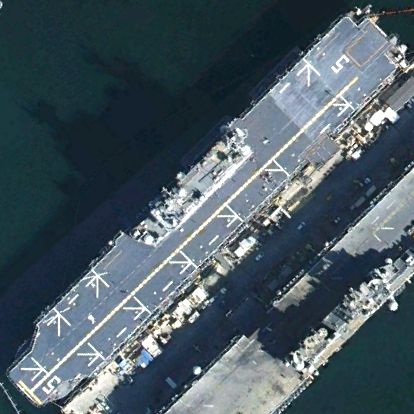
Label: assault